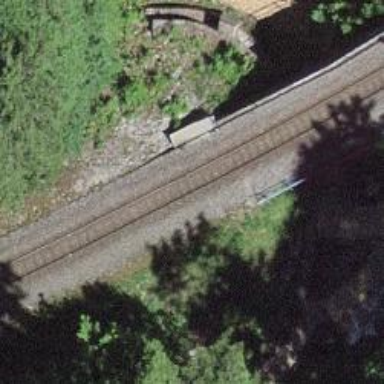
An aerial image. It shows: Narrow-gauge railway bridge with electrified contact lines and one track.